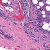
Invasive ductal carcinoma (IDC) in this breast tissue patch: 0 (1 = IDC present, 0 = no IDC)